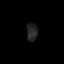
Tissue: lung
Cell type: Smooth muscle cells
Senescence score: 0.6145
Nuclear area (px): 193
Mean DAPI intensity: 36.466